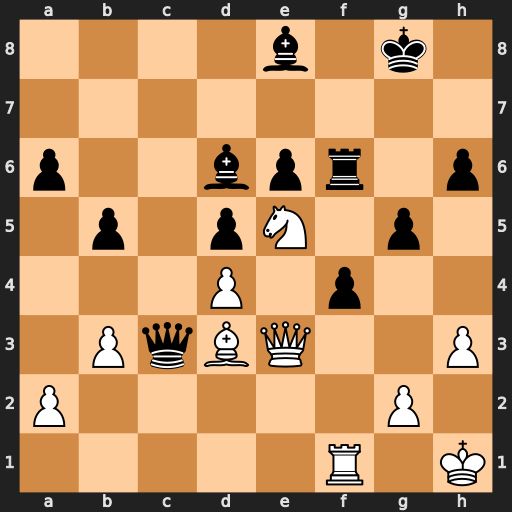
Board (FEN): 4b1k1/8/p2bpr1p/1p1pN1p1/3P1p2/1PqBQ2P/P5P1/5R1K
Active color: w
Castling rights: -
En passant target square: -
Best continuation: Bh7+ Kxh7 Qxc3